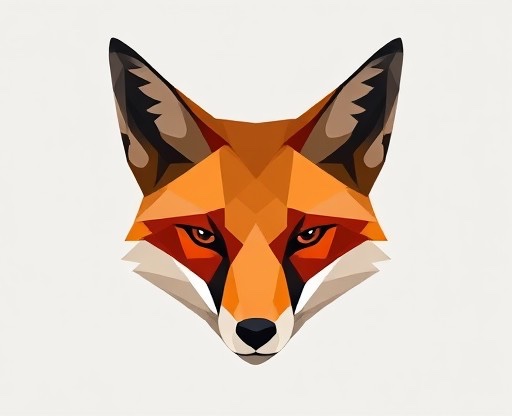
Category: Pets